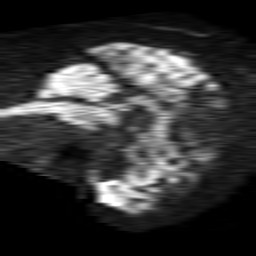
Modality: TRACE
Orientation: sagittal
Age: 64
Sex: male
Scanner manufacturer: philips
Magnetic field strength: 1.5 T
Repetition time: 4.6 s
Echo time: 0.08517 s